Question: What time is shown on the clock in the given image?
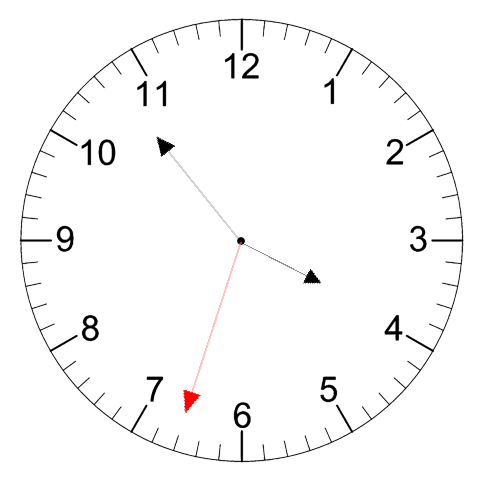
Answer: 03:53:33